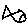
Label: fish